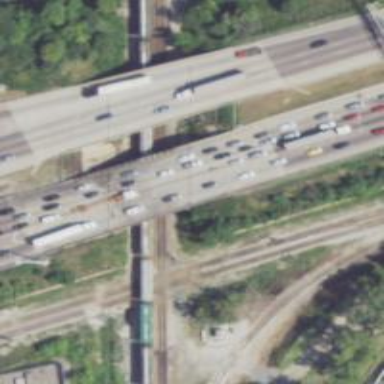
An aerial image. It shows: Bridge on motorway link.